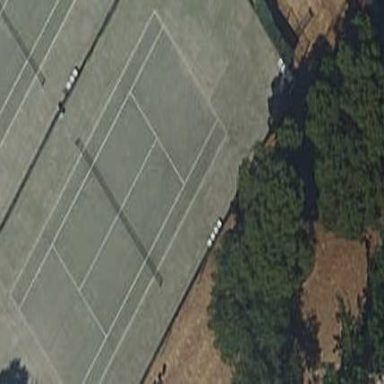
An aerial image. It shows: Tennis court on pitch designated for leisure land.